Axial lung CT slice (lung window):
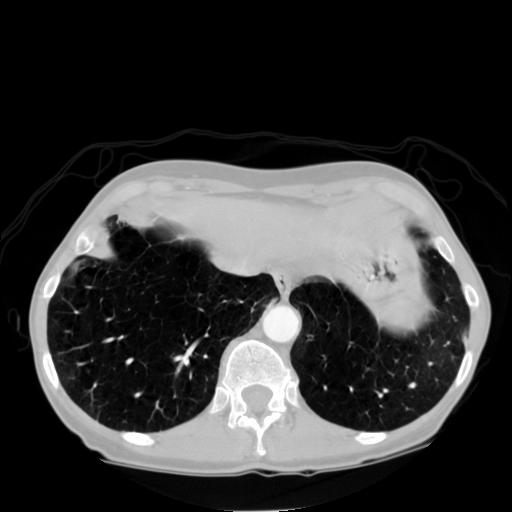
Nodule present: no